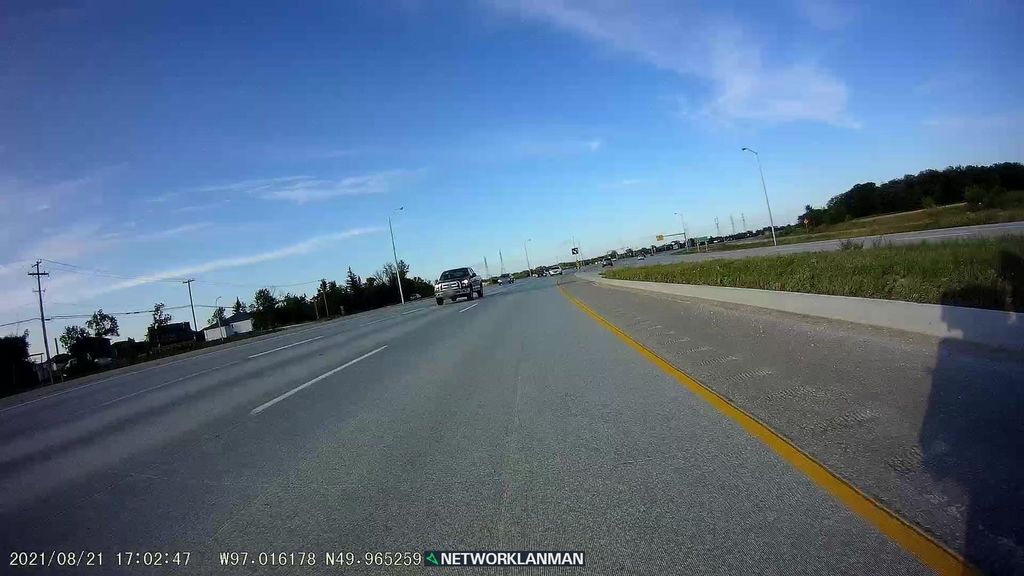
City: winnipeg